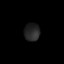
Tissue: lung
Cell type: Epithelial cells
Senescence score: 0.2191
Nuclear area (px): 269
Mean DAPI intensity: 38.327